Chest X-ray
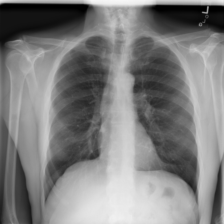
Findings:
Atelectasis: negative
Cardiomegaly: negative
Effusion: negative
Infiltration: negative
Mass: negative
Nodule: negative
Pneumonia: negative
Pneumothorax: negative
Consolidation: negative
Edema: negative
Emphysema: negative
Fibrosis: negative
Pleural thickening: negative
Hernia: negative